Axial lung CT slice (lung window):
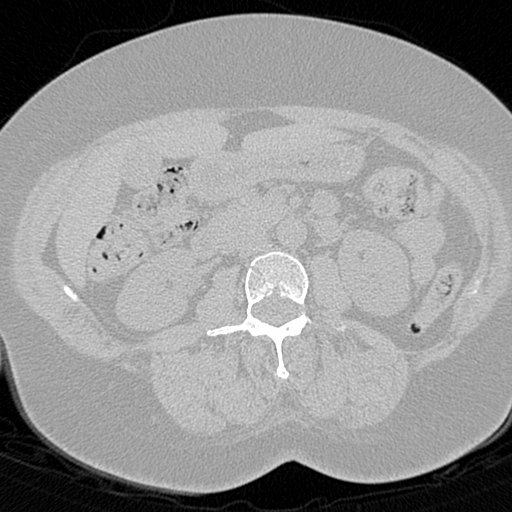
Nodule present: no